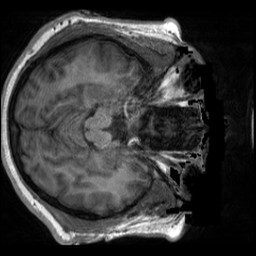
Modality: T1w
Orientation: axial
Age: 21